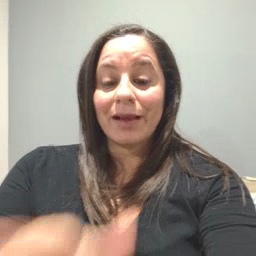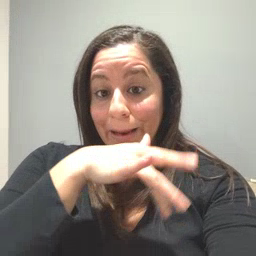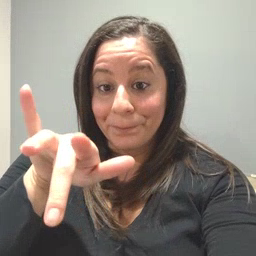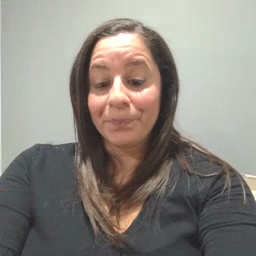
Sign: empty